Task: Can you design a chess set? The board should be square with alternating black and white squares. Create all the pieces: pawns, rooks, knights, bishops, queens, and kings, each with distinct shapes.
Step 3372:
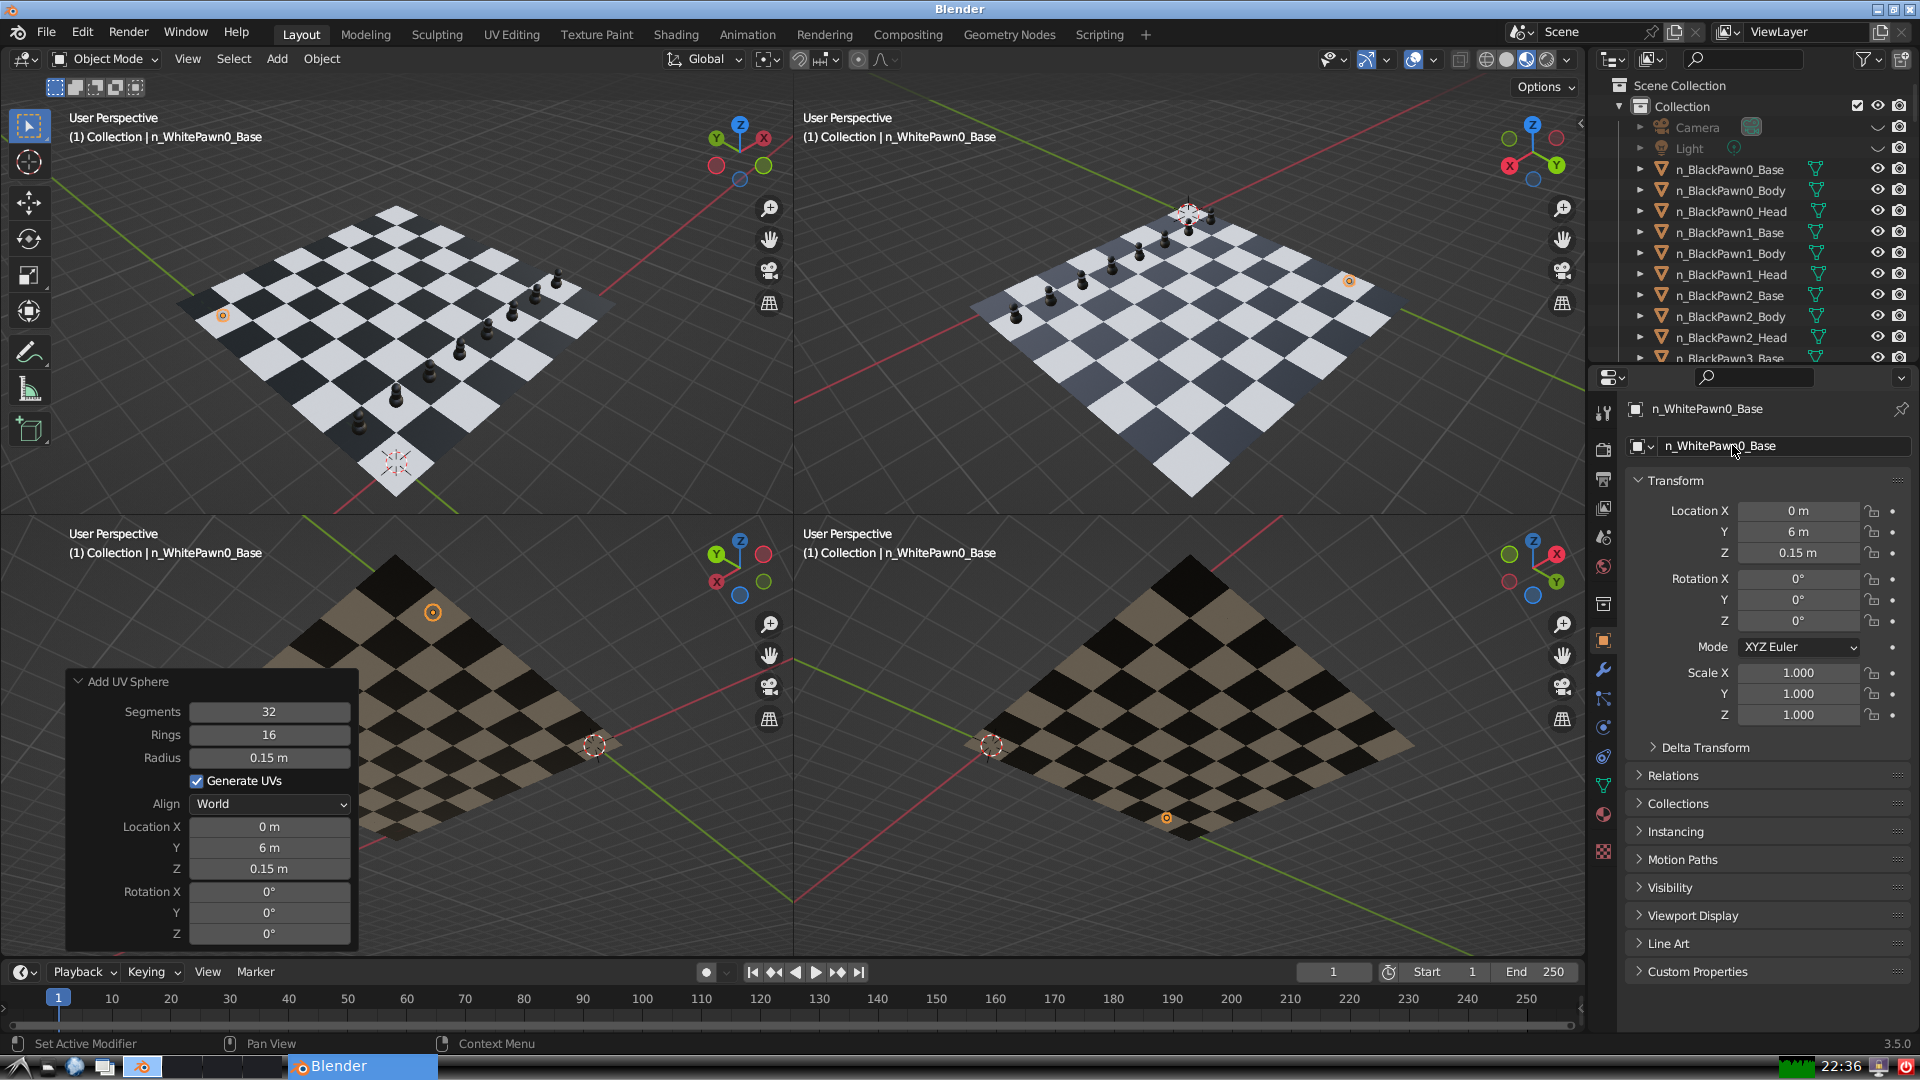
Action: {"mouse_move": [1603, 815]}